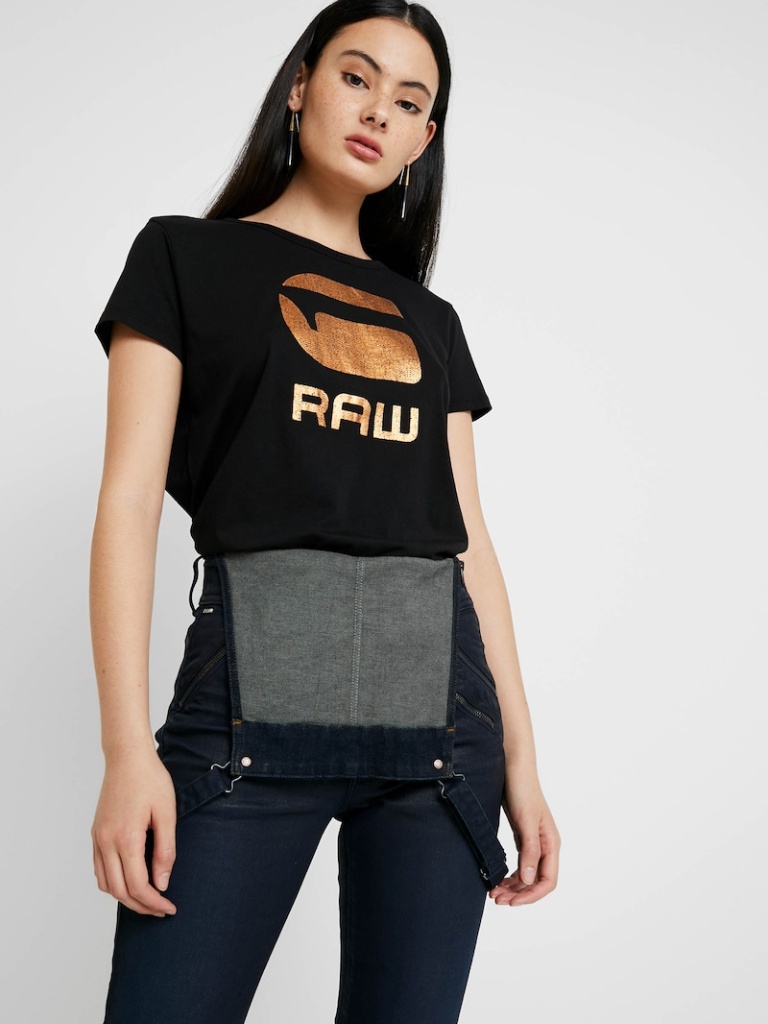
cotton relaxed short sleeve hip length Fully Tucked in crew t-shirt